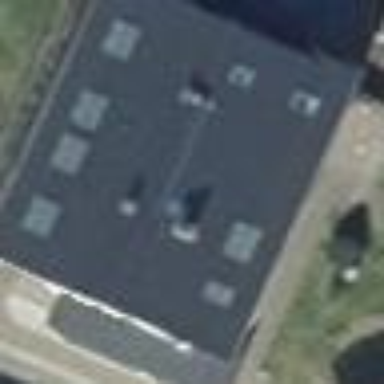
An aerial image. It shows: Black building with gabled roof oriented along its length.